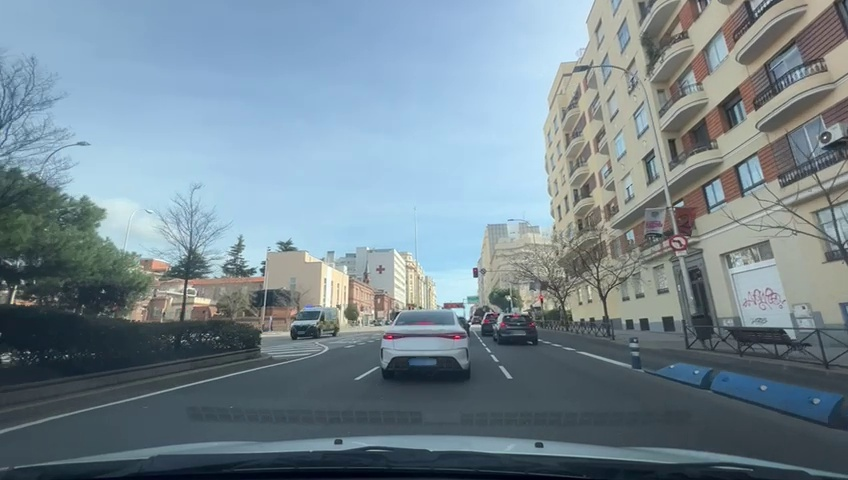
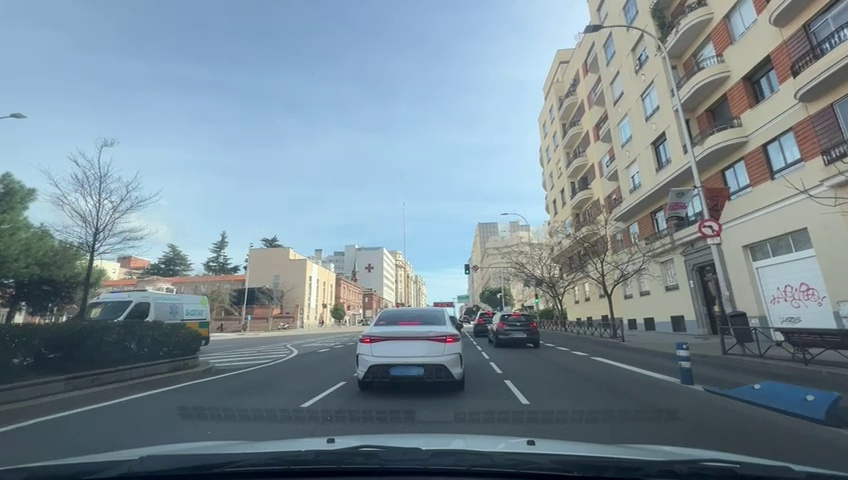
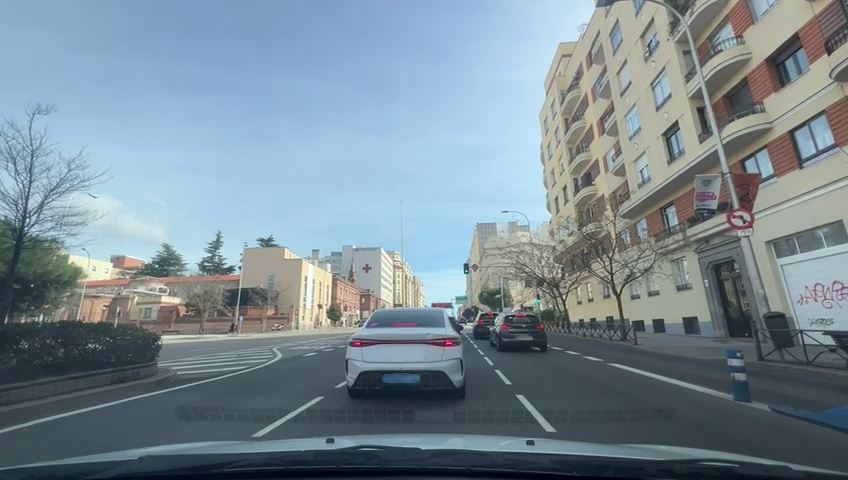
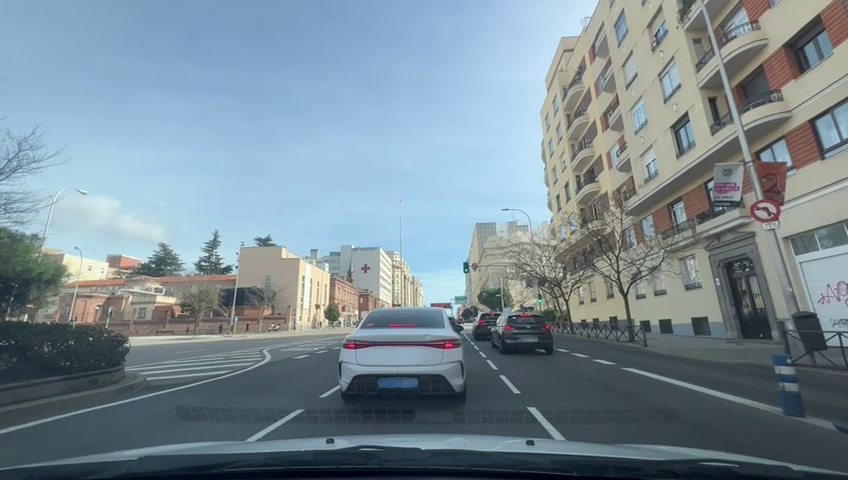
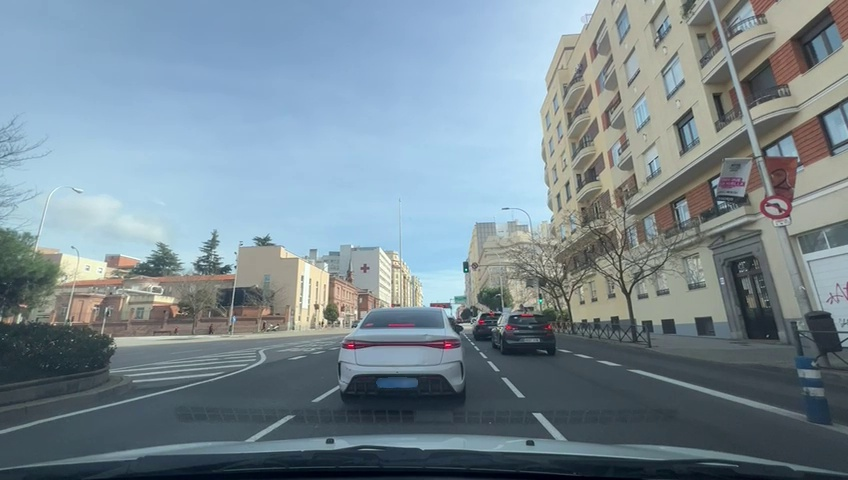
Situation: Traffic light
Question: Do you observe any red traffic light regulating the ego lane?
Answer: No
Reasoning: There is a traffic light present in the scene but the color is green

Situation: Traffic light
Question: What is the color of the traffic light regulating the ego lane?
Answer: Green
Reasoning: The traffic light turns to green and so the color is green

Situation: Traffic light
Question: Is the ego vehicle positioned in a dedicated right-turn lane before the traffic light?
Answer: No
Reasoning: There are no right turn dedicated lanes before the traffic light

Situation: Traffic light
Question: Is the ego vehicle positioned in a dedicated left-turn lane before the traffic light?
Answer: No
Reasoning: There are no left turn dedicated lanes before the traffic light

Situation: Traffic light
Question: Are multiple traffic lights regulating the ego direction of travel displaying different colors simultaneously?
Answer: No
Reasoning: just one traffic light is present in the scene and it is red